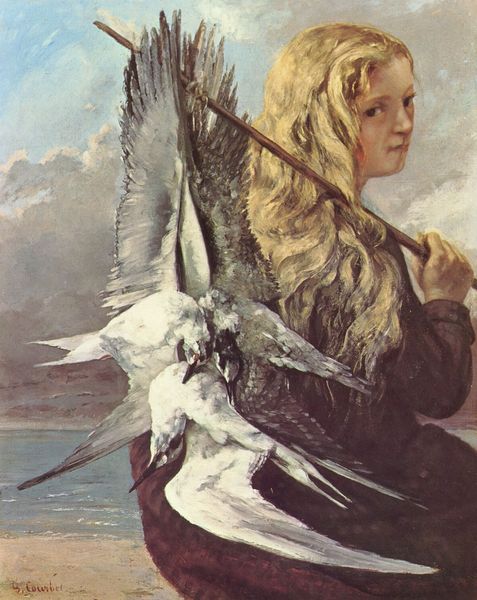
Titel: Mädchen mit Möwen
Künstler: Gustave Courbet
Standort: New York (New York)
Institution: Collection J.S. Deely
Schlagwörter: blau, dunkel, flügel, hand, himmel, meer, schatten, vogel, wasser, weiß, wolken, fluss, gelb, landschaft, mädchen, ocker, sand, see, sitzen, ufer, braun, finger, frau, grau, haar, kleid, licht, mund, nase, profil, schwarz, blick, wolke, beige, hochformat, blond, augen, band, federn, gefieder, gesicht, halten, lang, taube, tod, tot, tragen, portrait, porträt, signatur, horizont, natur, vögel, sonne, auge, haare, mantel, kind, kinn, kontrast, locken, schulter, genre, stock, engel, hellblau, himmelblau, gischt, küste, strand, welle, wellen, schnabel, schwan, stab, sonnenlicht, tag, violett, winter, brandung, möwe, möwen, spitz, draussen, detail, grübchen, kelid, courbet, hängen, schwalben, tauben, gefangen, blonde, schnäbel, jagd, pupille, diagonal, rückansicht, hängend, beute, balu, fang, wellenkamm, wellenkämme, schwäne, jägerin, heimkehr, heimweg, wassser, rückblick, schwalbe, geschultert, strirn, wolken himmel, umsehen, blick zum betrachter, are, szock, seevögel, doppeljagd, jägerin der gejagden, rückenblick, mmel, ögel, e, mövwen, srtock, koipf, rückenansischt